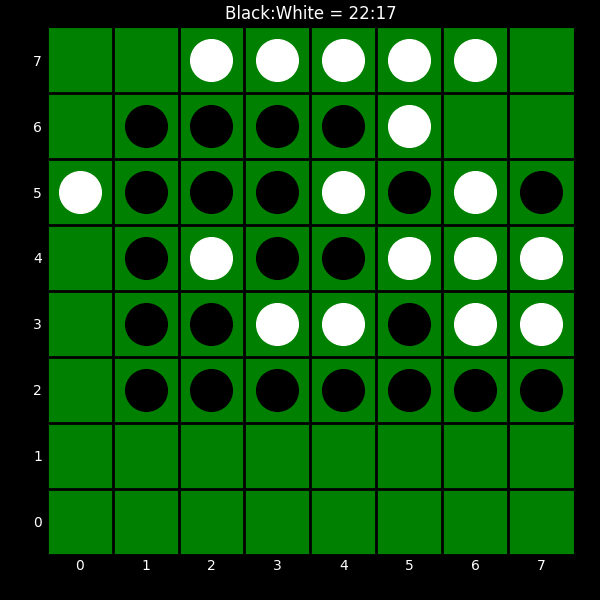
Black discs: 22
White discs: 17